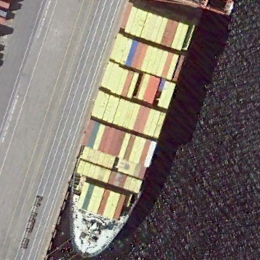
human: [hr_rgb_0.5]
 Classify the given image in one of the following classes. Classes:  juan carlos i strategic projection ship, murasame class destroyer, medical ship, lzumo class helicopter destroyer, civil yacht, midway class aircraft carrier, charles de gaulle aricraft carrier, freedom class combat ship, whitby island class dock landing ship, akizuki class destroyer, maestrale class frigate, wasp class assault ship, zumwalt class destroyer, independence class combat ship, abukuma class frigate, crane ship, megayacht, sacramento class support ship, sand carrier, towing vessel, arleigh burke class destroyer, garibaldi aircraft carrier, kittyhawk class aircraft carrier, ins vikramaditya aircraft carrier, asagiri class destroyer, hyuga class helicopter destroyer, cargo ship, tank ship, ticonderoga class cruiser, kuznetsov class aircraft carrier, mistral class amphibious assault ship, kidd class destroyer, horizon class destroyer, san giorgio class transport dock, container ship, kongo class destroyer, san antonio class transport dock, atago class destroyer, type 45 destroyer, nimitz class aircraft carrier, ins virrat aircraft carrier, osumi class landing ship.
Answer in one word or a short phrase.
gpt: Container ship